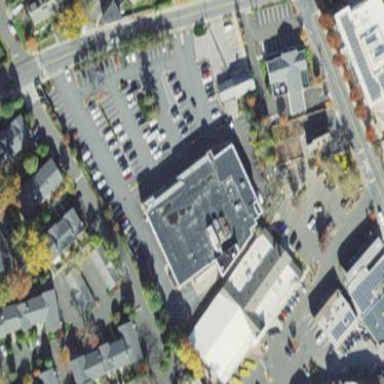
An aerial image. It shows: Part of building is shown in the image.